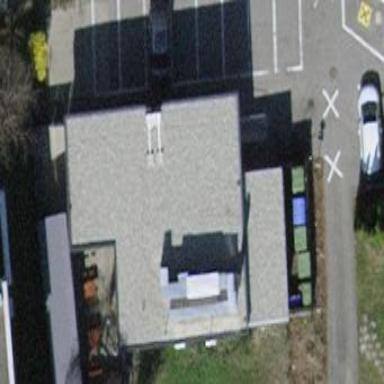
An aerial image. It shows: Fast food restaurant located in building.